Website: lowes
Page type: review-order
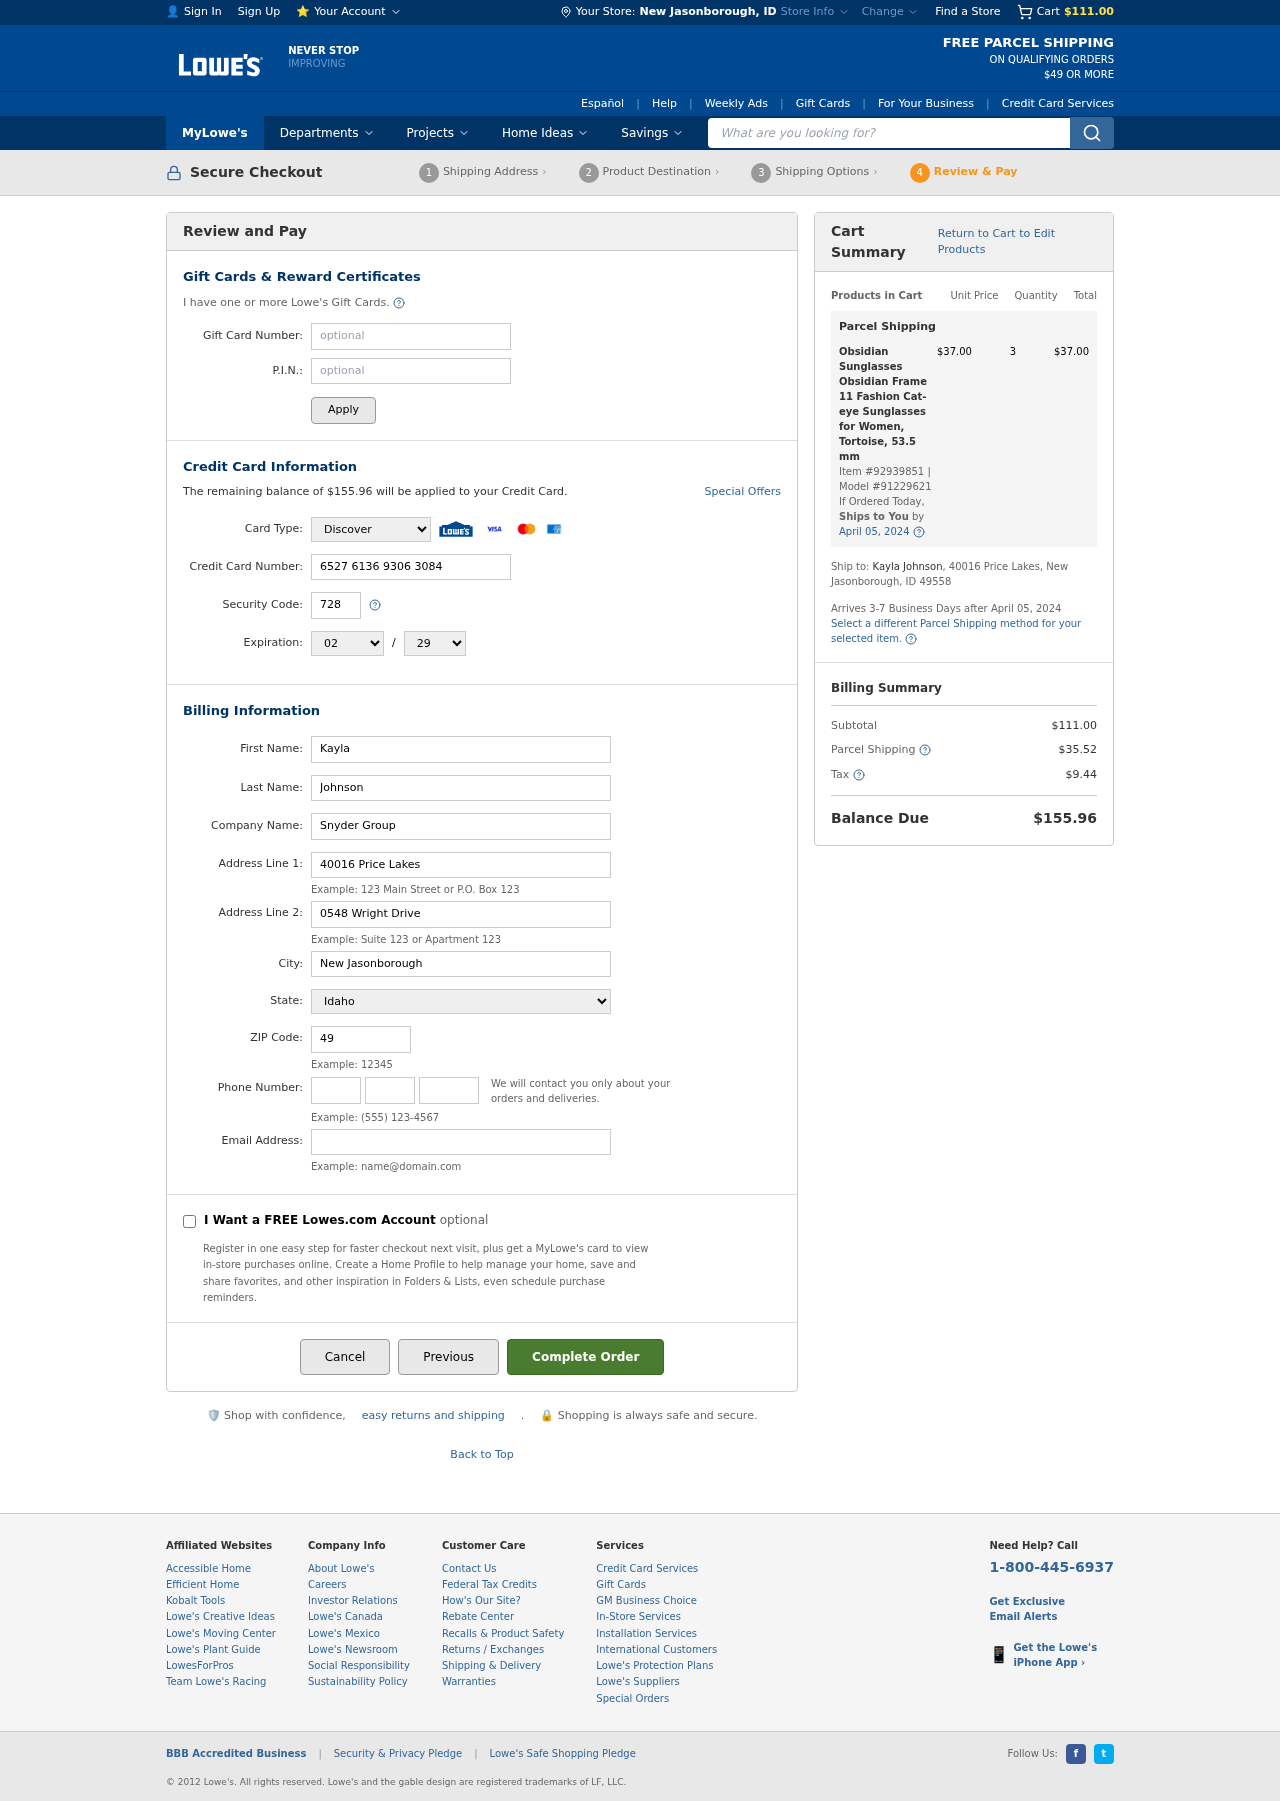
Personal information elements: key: PII_CARD_CVV
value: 728
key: PII_CARD_EXPIRY_MONTH
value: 02
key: PII_CARD_EXPIRY_YEAR
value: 29
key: PII_CARD_NUMBER
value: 6527 6136 9306 3084
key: PII_CARD_TYPE
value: Discover
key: PII_CITY
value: New Jasonborough
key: PII_CITY_STATE
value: New Jasonborough, ID
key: PII_COMPANY
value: Snyder Group
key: PII_EMAIL
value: kaylajohnson@hotmail.com
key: PII_FIRSTNAME
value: Kayla
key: PII_LASTNAME
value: Johnson
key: PII_PHONE_AREA
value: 396
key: PII_PHONE_PREFIX
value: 300
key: PII_PHONE_SUFFIX
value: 7224
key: PII_POSTCODE
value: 49558
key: PII_STATE
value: Idaho
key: PII_STREET
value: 40016 Price Lakes
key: PII_STREET2
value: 40016 Price Lakes
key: PII_STREET2
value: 0548 Wright Drive
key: PII_FULLNAME2
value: Kayla Johnson
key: PII_CITY_STATE_ZIP2
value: New Jasonborough, ID 49558
Product elements: key: PRODUCT1_NAME
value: Obsidian Sunglasses Obsidian Frame 11 Fashion Cat-eye Sunglasses for Women, Tortoise, 53.5 mm
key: PRODUCT1_PRICE
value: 37
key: PRODUCT1_QUANTITY
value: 3
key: PRODUCT1_ITEM_NUMBER
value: Item #92939851
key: PRODUCT1_MODEL_NUMBER
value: Model #91229621
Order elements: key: ORDER_SUBTOTAL
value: $111.00
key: ORDER_BALANCE_DUE
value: $155.96
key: ORDER_SHIPPING_DATE
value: April 05, 2024
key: ORDER_ITEM_TOTAL
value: $37.00
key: ORDER_SHIPPING_DATE2
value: April 05, 2024
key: ORDER_SHIPPING_COST
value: $35.52
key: ORDER_TAX
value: $9.44
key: ORDER_TOTAL
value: $155.96
Search elements: key: HEADER_SEARCH
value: What are you looking for?